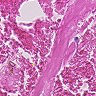
Metastatic tissue present: no